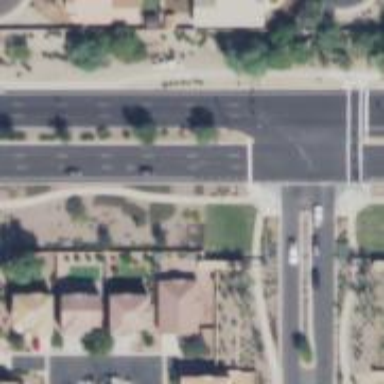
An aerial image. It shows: Solid stop line on the road marking.